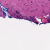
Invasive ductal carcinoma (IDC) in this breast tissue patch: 0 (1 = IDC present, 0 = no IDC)